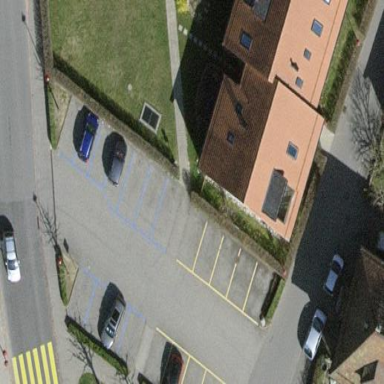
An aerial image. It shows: Parking area with surface.